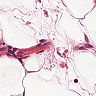
Metastatic tissue present: no